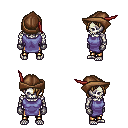
a pixel art fantasy rpg character, male body template, skeleton, chain tabard jacket, gold greaves, blonde bangs hairstyle, leather cap, metal gloves, four views (front, back, left, right), 2x2 character sprite sheet, small pixel art, hard edges, no anti-aliasing